Interaction volume radius: 5 \u00c5
Interaction volume height: 30 \u00c5
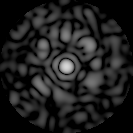
Disorder parameter: 0.722